Question: I've been trying to make a 2D Tile-based game but didnt get very far before having some stuff go wrong. The game is fine except for that it is extremely slow and spaces keep appearing between the tiles. I tried putting all of the tile images into one image to load to make it smoother, but it didn't work. I need help with how to optimize my game for better fps.
Most of Display Class
'''
Player p = new Player();
static Map m = new Map();
Hotbar h = new Hotbar();
static Zombie z = new Zombie();
public static void main(String args[]) {
Thread t1 = new Thread(new Display());
t1.start();
Thread t2 = new Thread(z);
t2.start();
Thread t3 = new Thread(m);
t3.start();
}
@SuppressWarnings("static-access")
public void run() {
while (true) {
try {
oldTime = currentTime;
currentTime = System.currentTimeMillis();
elapsedTime = currentTime - oldTime;
fps = (int) ((1000 / 40) - elapsedTime);
Thread.sleep(fps);
} catch (Exception e) {
e.printStackTrace();
}
if (started) {
p.playerMovement();
p.width = getWidth();
p.height = getHeight();
h.width = getWidth();
h.height = getHeight();
if (p.maptiles != null) {
z.maptiles = new Rectangle[p.maptiles.length];
z.maptiles = p.maptiles;
}
} else {
}
repaint();
}
}
'''
Most of Map Class
'''
BufferedImage backLayer;
BufferedImage backLayer2;
@SuppressWarnings("static-access")
public void createBack() {
backLayer = new BufferedImage(mapwidth * 32, mapheight * 32, BufferedImage.TYPE_INT_ARGB);
Graphics g = backLayer.getGraphics();
Graphics2D gd = (Graphics2D) g;
Color daycolor = new Color(0, 150, 255, 255);
Color nightcolor = new Color(0, 50, 100, Math.abs(time / daylength - 510 / 2));
Color backtilecolor = new Color(10, 10, 20, Math.abs(time / daylength - 510 / 4));
g.setColor(daycolor);
g.fillRect(0, 0, p.width, p.height);
g.setColor(nightcolor);
g.fillRect(0, 0, p.width, p.height);
time++;
if (time > 510 * daylength)
time = 0;
if (time < 100 * daylength || time > 410 * daylength) {
z.SpawnZombie();
} else {
}
g.setColor(backtilecolor);
int i = 0;
for (int x = 0; x < mapwidth; x++) {
for (int y = 0; y < mapheight; y++) {
if (mapdatasky[i] == 0) {
p.mapsky[i] = new Rectangle(x * 32 - p.playerX, y * 32 - p.playerY, 32, 32);
}
if (mapdatasky[i] >= 1) {
g.drawImage(tiles[mapdatasky[i]], x * 32 - p.playerX, y * 32 - p.playerY, 32, 32, null);
mapsky[i] = new Rectangle(x * 32 - p.playerX, y * 32 - p.playerY, 32, 32);
p.mapsky[i] = new Rectangle(x * 32 - p.playerX, y * 32 - p.playerY, 32, 32);
gd.fill(mapsky[i]);
}
i++;
}
}
backLayer2 = backLayer;
}
BufferedImage middleLayer;
BufferedImage middleLayer2;
@SuppressWarnings("static-access")
public void createMiddle() {
middleLayer = new BufferedImage(mapwidth * 32, mapheight * 32, BufferedImage.TYPE_INT_ARGB);
Graphics g = middleLayer.getGraphics();
Color fronttilecolor = new Color(20, 20, 40, Math.abs(time / daylength - 510 / 4));
int i = 0;
for (int x = 0; x < mapwidth; x++) {
for (int y = 0; y < mapheight; y++) {
if (mapdata[i] == -1) {
spawnX = x * 32 - p.width;
spawnY = y * 32 - p.height;
p.spawnX = spawnX;
p.spawnY = spawnY;
}
if (mapdata[i] == 0) {
p.mapsky[i] = new Rectangle(x * 32 - p.playerX, y * 32 - p.playerY, 32, 32);
}
if (mapdata[i] > 0) {
g.drawImage(tiles[mapdata[i]], x * 32 - p.playerX, y * 32 - p.playerY, 32, 32, null);
maptiles[i] = new Rectangle(x * 32 - p.playerX, y * 32 - p.playerY, 32, 32);
p.maptiles[i] = new Rectangle(x * 32 - p.playerX, y * 32 - p.playerY, 32, 32);
}
if (!p.breaking) {
tileid = -1;
}
if (tileid == i) {
g.setColor(new Color(100, 0, 0, 100));
g.fillRect(x * 32 - p.playerX + 16 - timer / (breaktime / 16), y * 32 - p.playerY + 16 - timer / (breaktime / 16), (timer / (breaktime / 16)) * 2, (timer / (breaktime / 16)) * 2);
}
i++;
}
}
g.setColor(fronttilecolor);
g.fillRect(0, 0, p.width, p.height);
middleLayer2 = middleLayer;
}
BufferedImage both;
BufferedImage both2;
public void mergeLayers() {
both = new BufferedImage(mapwidth * 32, mapheight * 32, BufferedImage.TYPE_INT_ARGB);
Graphics g = both.getGraphics();
g.drawImage(backLayer2, 0, 0, mapwidth * 32, mapheight * 32, null);
g.drawImage(middleLayer2, 0, 0, mapwidth * 32, mapheight * 32, null);
both2 = both;
}
public void renderMap(Graphics g) {
g.drawImage(both2, 0, 0, mapwidth * 32, mapheight * 32, null);
if (placetimer > 0)
placetimer--;
}
@Override
public void run() {
while (true) {
try {
oldTime = currentTime;
currentTime = System.currentTimeMillis();
elapsedTime = currentTime - oldTime;
fps = (int) ((1000 / 100) - elapsedTime);
Thread.sleep(fps);
if (!mapset) {
setMap();
mapset = true;
}
createBack();
createMiddle();
mergeLayers();
} catch(Exception e) {
e.printStackTrace();
}
}
}
'''
Here is a picture of the rendering errors between tiles
Game Screenshot:

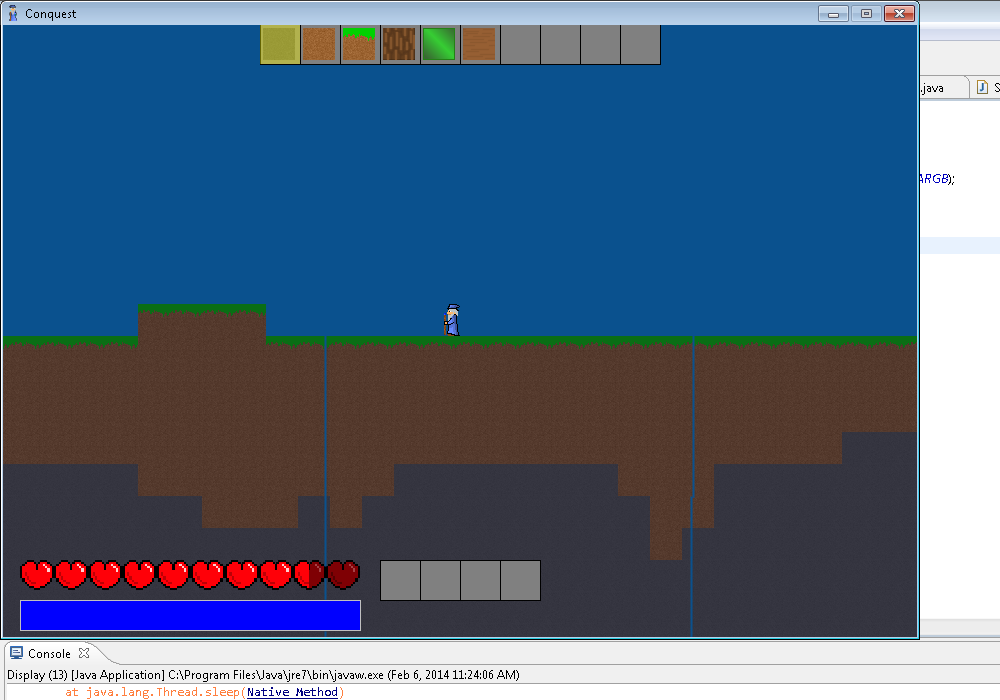
Answer: I agree that a review might be appropriate here.
But general hints: If you added this "merging" (createBack/createMiddle/mergeLayers) for performance reasons: Don't do it! There you are painting ALL tiles (and possibly also some that will not be visible anyhow, that could be clipped away when they are drawn directly with g.drawImage). Painting many small images into a large image, and then painting the large image on the screen, can hardly be faster than directly painting the small images on the screen in the first place....
If you added this "merging" to resolve the "stripes" that are appearing: Don't do it! The stripes come from the coordinates being changed from a different Thread than the one which is painting the images. You can avoid this by changing the way of how you compute the tiles and their coordinates. The code is slightly too ... "complex" to point it out, so I'll use some pseudocode here:
'''
void paintTiles(Graphics g)
{
for (Tile tile : allTiles)
{
g.drawImage(tile, player.x, player.y, null);
}
}
'''
The problem here is that the painting thread is iterating over all tiles, the other thread may change the player coordinates. For example, some tiles may be painted with 'player.x=10' and 'player.y=20', then the other thread changes the player coordinates, and thus the remaining tiles are painted with 'player.x=15' and 'player.y=25' - and you'll notice this as a "stripe" appearing between the tiles.
In the best case, this can be resolved rather easily:
'''
void paintTiles(Graphics g)
{
int currentPlayerX = player.x;
int currentPlayerY = player.y;
for (Tile tile : allTiles)
{
g.drawImage(tile, currentPlayerX, currentPlayerY, null);
}
}
'''
This way, the "current" player coordinates will remain the same while iterating over the tiles.